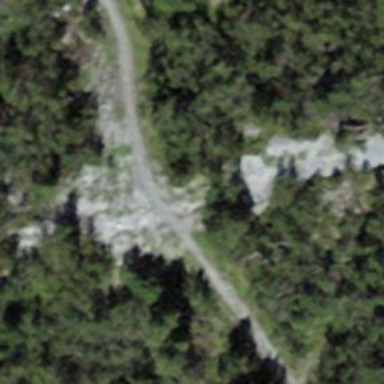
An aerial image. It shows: Gravel path.